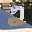
Label: 2